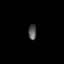
Tissue: prostate
Cell type: T cells
Senescence score: 0.7044
Nuclear area (px): 118
Mean DAPI intensity: 87.305